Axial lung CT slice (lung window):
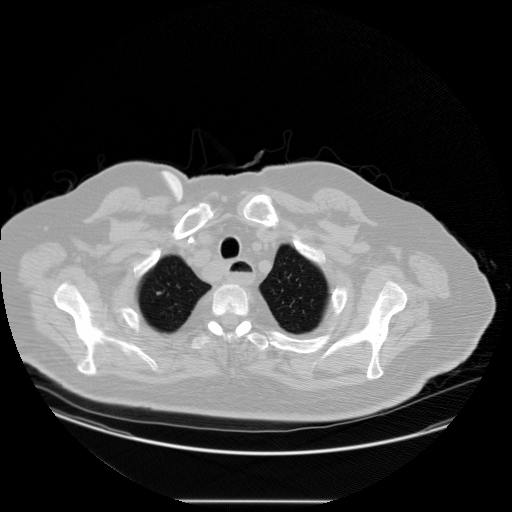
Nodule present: yes
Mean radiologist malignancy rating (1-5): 2